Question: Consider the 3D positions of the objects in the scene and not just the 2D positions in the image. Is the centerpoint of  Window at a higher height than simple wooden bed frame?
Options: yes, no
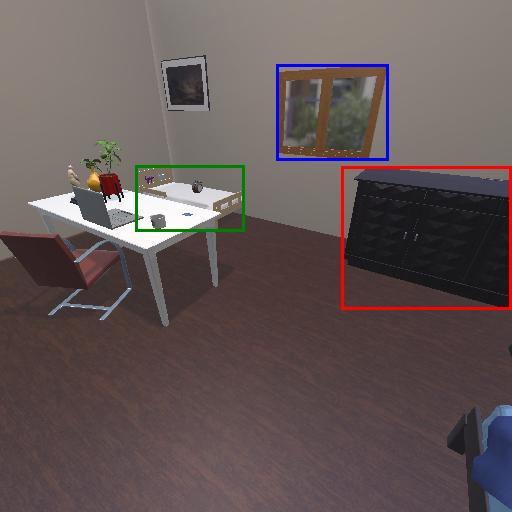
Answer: yes